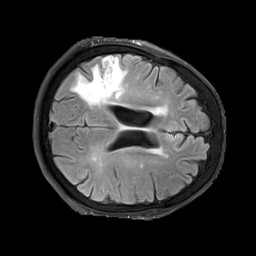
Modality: FLAIR
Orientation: axial
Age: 78
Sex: female
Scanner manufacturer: siemens
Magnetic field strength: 3 T
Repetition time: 9 s
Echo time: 0.098 s